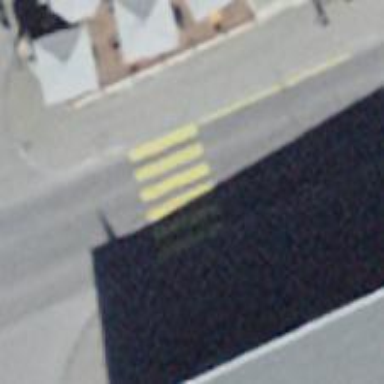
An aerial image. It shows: Uncontrolled crossing on the road.